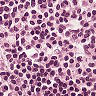
Metastatic tissue present: no